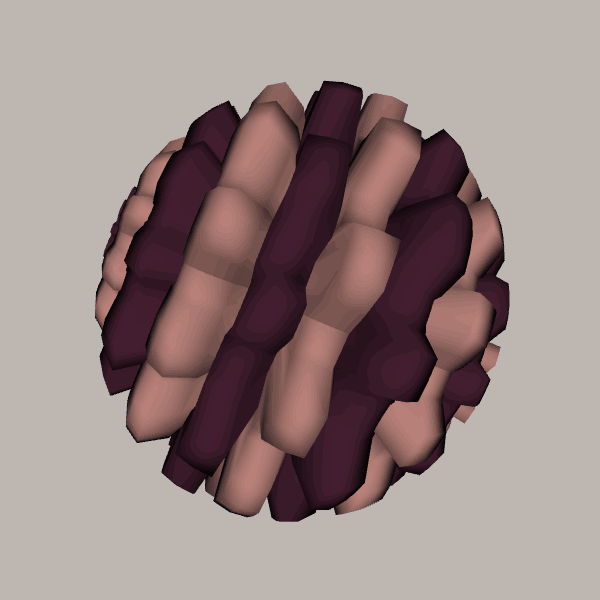
Background: light